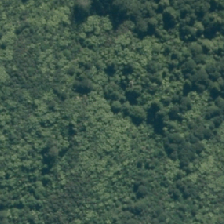
Land cover: grose_broom